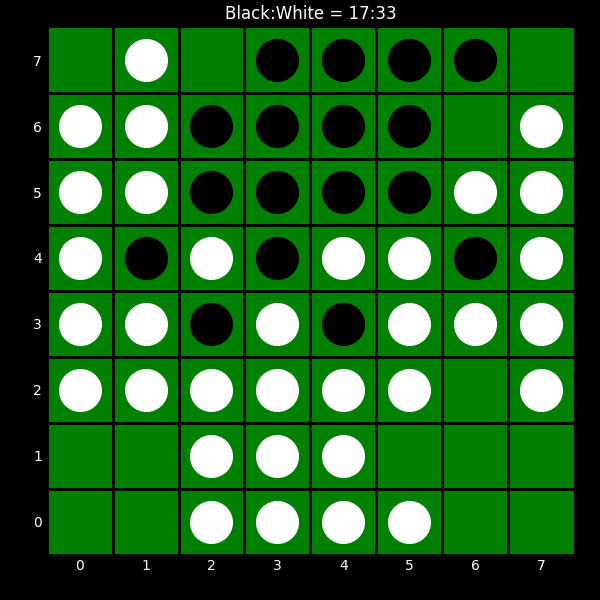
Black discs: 17
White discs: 33